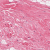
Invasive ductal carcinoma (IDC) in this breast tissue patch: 0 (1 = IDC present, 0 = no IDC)